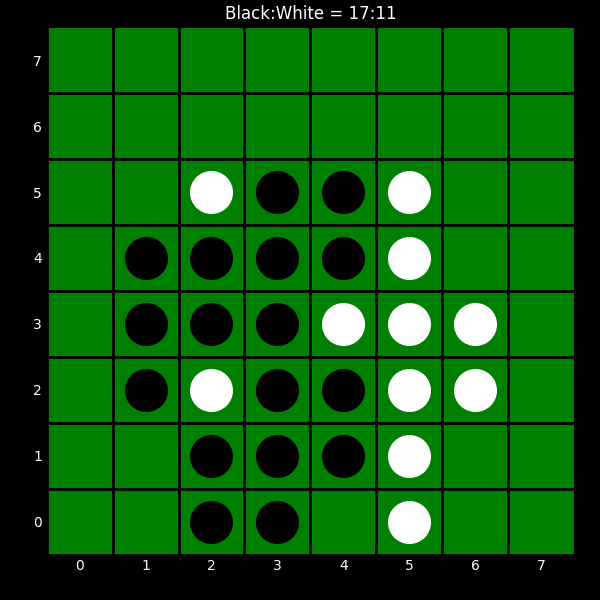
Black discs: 17
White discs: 11